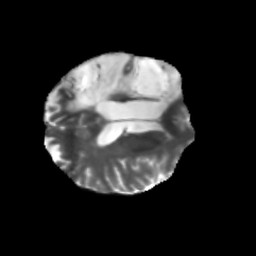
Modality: T2w
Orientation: axial
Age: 49
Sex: male
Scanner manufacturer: siemens
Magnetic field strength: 3 T
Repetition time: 5.47 s
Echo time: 0.0854 s